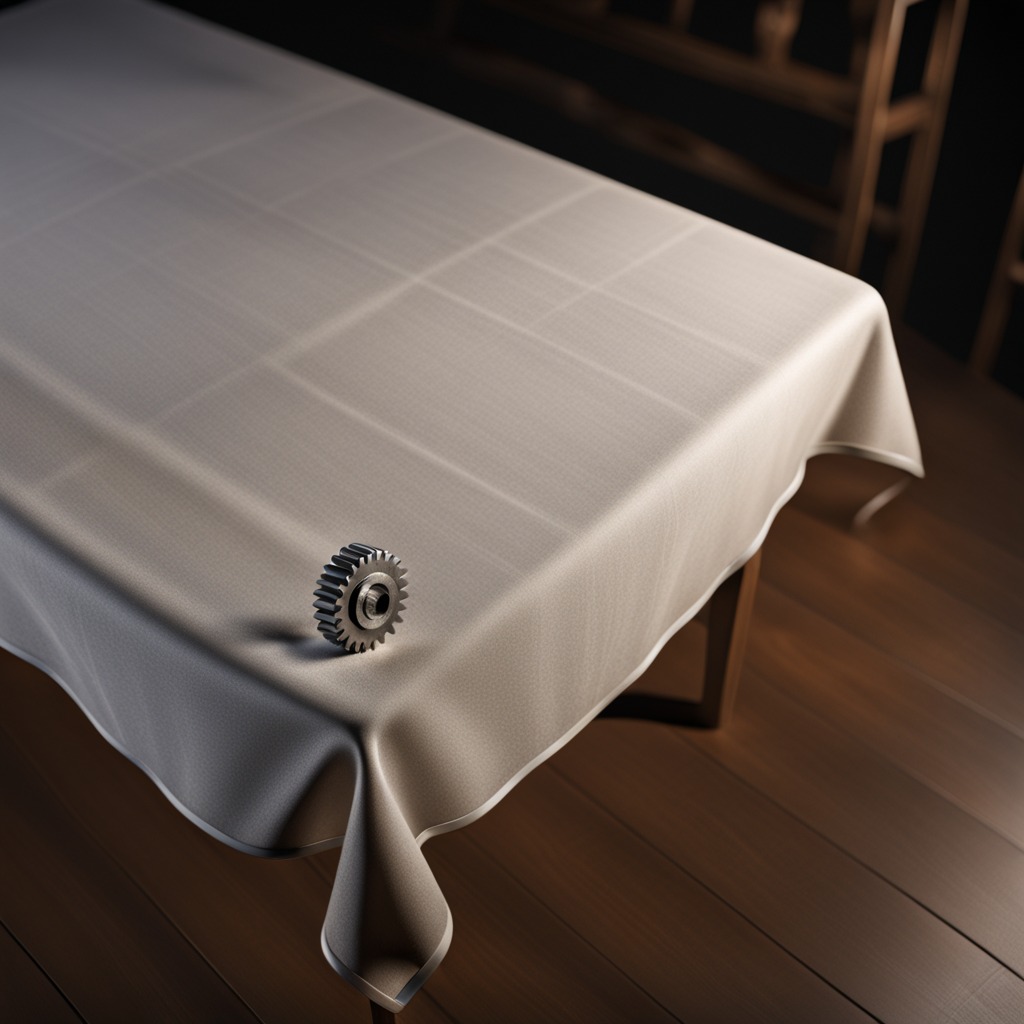
A steel gear with teeth is lying on a wooden table.